【题型】解答题　【知识点】函数　【难度】medium
如图，在平面直角坐标系 \( xOy \) 中，二次函数 \( y = -2x^2 + bx + c \) 的图像与 \( x \) 轴交于点 \( A(-2,0) \)，与 \( y \) 轴交于点 \( B(0,4) \)。

\begin{center}
\end{center}

(1) 求该二次函数的解析式；

(2) 如果点 \( D(m,-1) \) 是二次函数图像对称轴上的一点，连接 \( AD \)、\( BD \)，求 \( \triangle ABD \) 的面积；

(3) 如果点 \( P \) 是该二次函数图像上位于第二象限内的一点，且 \( PB \perp AB \)，求点 \( P \) 的横坐标。
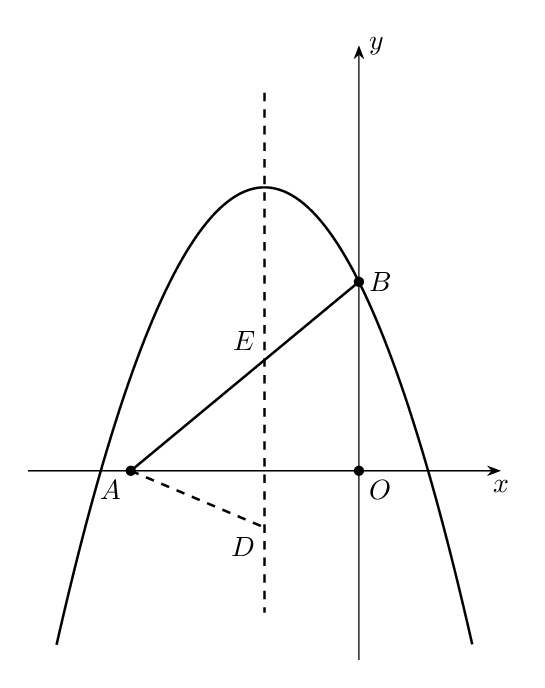
【解答】
【答案】(1) \( y = -2x^2 - 2x + 4 \)
(2) \( 4 \)
(3) \( -\frac{3}{4} \)

【分析】本题考查待定系数法求解析式，二次函数与面积问题，相似三角形的判定与性质；
(1) 把 \( A(-2,0) \)，\( B(0,4) \) 代入 \( y = -2x^2 + bx + c \) 计算即可；
(2) 先求出点 \( D \) 坐标，再求出抛物线的对称轴与直线 \( AB \) 交点 \( E \) 坐标，即可根据 \( S_{\triangle ABD} = S_{\triangle ADE} + S_{\triangle BDE} \) 求解；
(3) 过点 \( P \) 作 \( PH \perp y \) 轴，垂足为 \( H \)，证明 \( \triangle ABO \sim \triangle BPH \)，得到 \( \frac{PH}{BO} = \frac{BH}{AO} \)。设点 \( P(t, -2t^2 - 2t + 4) \)，得到 \( PH = -t \)，\( BH = OH - OB = -2t^2 - 2t \)，列方程计算即可。

【详解】
(1) 解：\(\because\) 二次函数 \( y = -2x^2 + bx + c \) 的图像与 \( x \) 轴交于点 \( A(-2,0) \)，与 \( y \) 轴交于点 \( B(0,4) \)，
\[
\begin{cases}
0 = -2 \times (-2)^2 - 2b + c \\
4 = c
\end{cases}
\]
解得 \( b = -2 \)，
\(\therefore\) 二次函数的解析式为 \( y = -2x^2 - 2x + 4 \)；

(2) 解：\(\because\) 点 \( D(m, -1) \) 是二次函数图像对称轴上的一点，
又 \(\because\) 二次函数图像的对称轴为直线 \( x = -\frac{1}{2} \)，
\(\therefore m = -\frac{1}{2} \)，点 \( D \) 坐标为 \( \left( -\frac{1}{2}, -1 \right) \)，

设直线 \( AB \) 的表达式为 \( y = px + q (p \neq 0) \)，
\(\because\) 直线 \( AB \) 经过 \( A(-2,0) \)，\( B(0,4) \)，得
\[
\begin{cases}
0 = -2p + q \\
4 = q
\end{cases}
\]
解得 \( \begin{cases} p = 2 \\ q = 4 \end{cases} \)，
\(\therefore\) 直线 \( AB \) 的表达式为 \( y = 2x + 4 \)，

设抛物线的对称轴与直线 \( AB \) 交于点 \( E \)，

\(\therefore\) 点 \( E \) 坐标为 \( \left( -\frac{1}{2}, 3 \right) \)，
\(\therefore DE = 4 \)，

(3) 解：过点 \( P \) 作 \( PH \perp y \) 轴，垂足为 \( H \)，

设点 \( P(t, -2t^2 - 2t + 4) \)，
\(\therefore PH = -t \)，\( OH = -2t^2 - 2t + 4 \)，
\(\therefore BH = OH - OB = -2t^2 - 2t \)，

\(\because \angle ABO + \angle ABP = \angle P + \angle PHB \)，
又 \(\because \angle ABP = \angle PHB = 90^\circ \)，
\(\therefore \angle ABO = \angle BPH \)，

\(\because \angle AOB = \angle PHB = 90^\circ \)，
\(\therefore \triangle ABO \sim \triangle BPH \)，

\(\therefore \frac{PH}{BO} = \frac{BH}{AO} \)，
\[
\frac{-t}{4} = \frac{-2t^2 - 2t}{2}
\]
解得 \( t_1 = 0 \)（舍去），\( t_2 = -\frac{3}{4} \)，

即点 \( P \) 的横坐标是 \( -\frac{3}{4} \)。
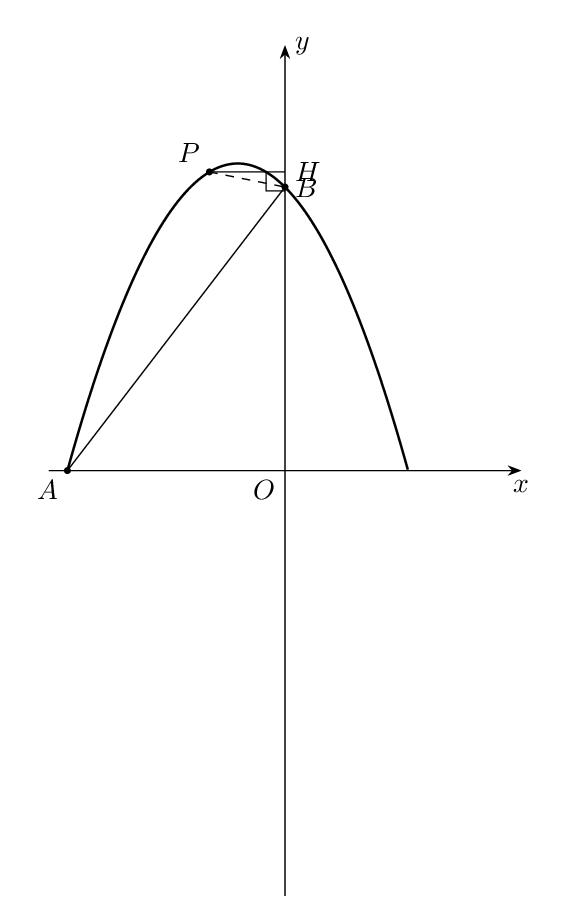
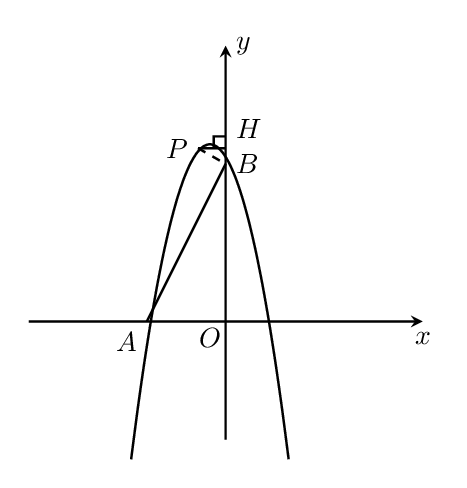